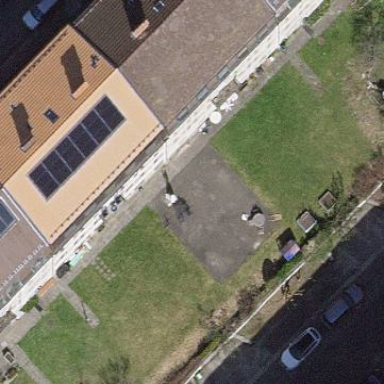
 designed for leisure activities on land."